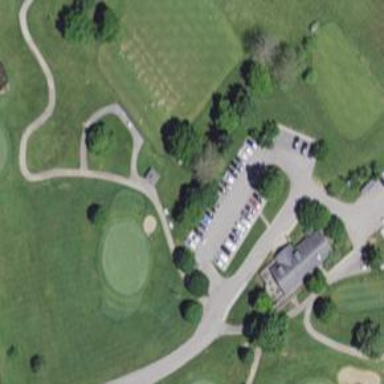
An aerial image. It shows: Path designated for golf carts.